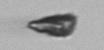
Label: detritus_transparent